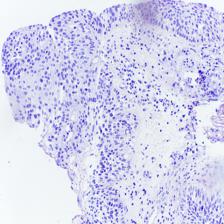
Diagnosis: OSCC